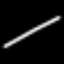
Label: line